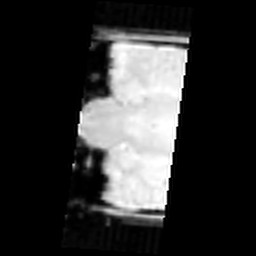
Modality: inplaneT1
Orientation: coronal
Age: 26
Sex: female